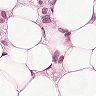
Metastatic tissue present: yes